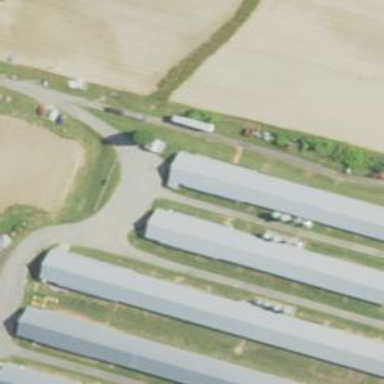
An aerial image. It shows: Farm auxiliary building.